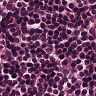
Metastatic tissue present: no